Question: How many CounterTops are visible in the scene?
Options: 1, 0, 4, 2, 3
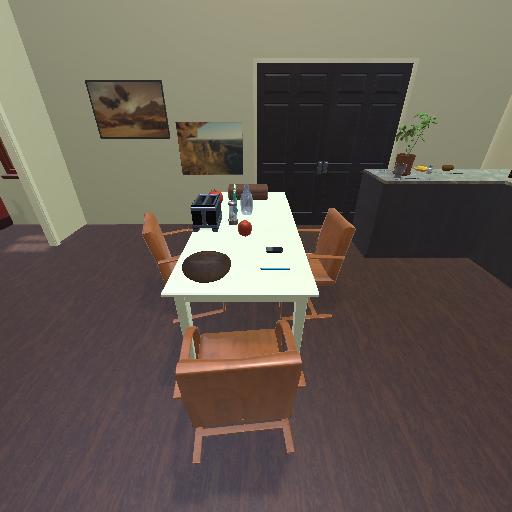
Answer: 1